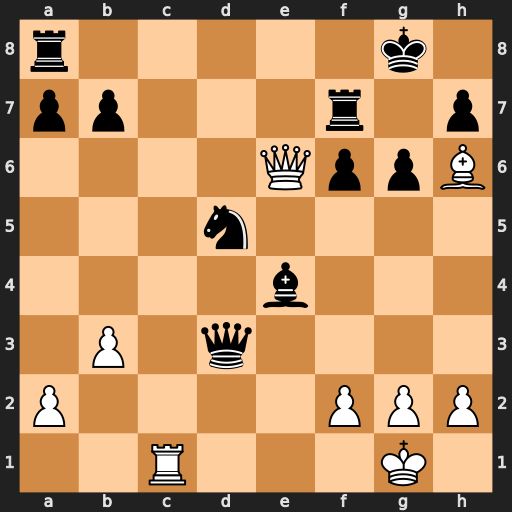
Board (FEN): r5k1/pp3r1p/4QppB/3n4/4b3/1P1q4/P4PPP/2R3K1
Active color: w
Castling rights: -
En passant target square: -
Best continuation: Rc8+ Rxc8 Qxc8+ Rf8 Qxf8#